Question: I'm trying to perfect a 3 column layout and I'm having some issues with the spacing between the tables but the issue only appears in Outlook 2007,10, 13
Now in everything else (browsers and other clients) I'm able to evenly space the tables to the edge of their container without the last column falling to the next line:
SEE IMAGE:

You'll notice from the image the second set of columns are what I'm aiming to achieve but without having to drastically reduce the spacing between tables just so it can work in Outlook as this of course affects all the other clients and makes the tables look very close together. (just not close together in Outlook).
Here is the link to the entire HTML:
<URL>
Please have a look at the code - what you're going to be looking for specifically are the tables with 190 width and then a comment above a table '<----padding + outlook ----->'
NOTE: you'll notice that the first '<----padding + outlook ----->' table isn't the same and that's because I'm playing around with it to try and find a fix for the issue.
I've also read lost of posts from Email on Acid and other services with lots of notes on outlook bugs etc but I simply can't find a resolution for this!
Thanks in advance for your help
EDIT: I lose this much space due to the issues in outlook
<URL>
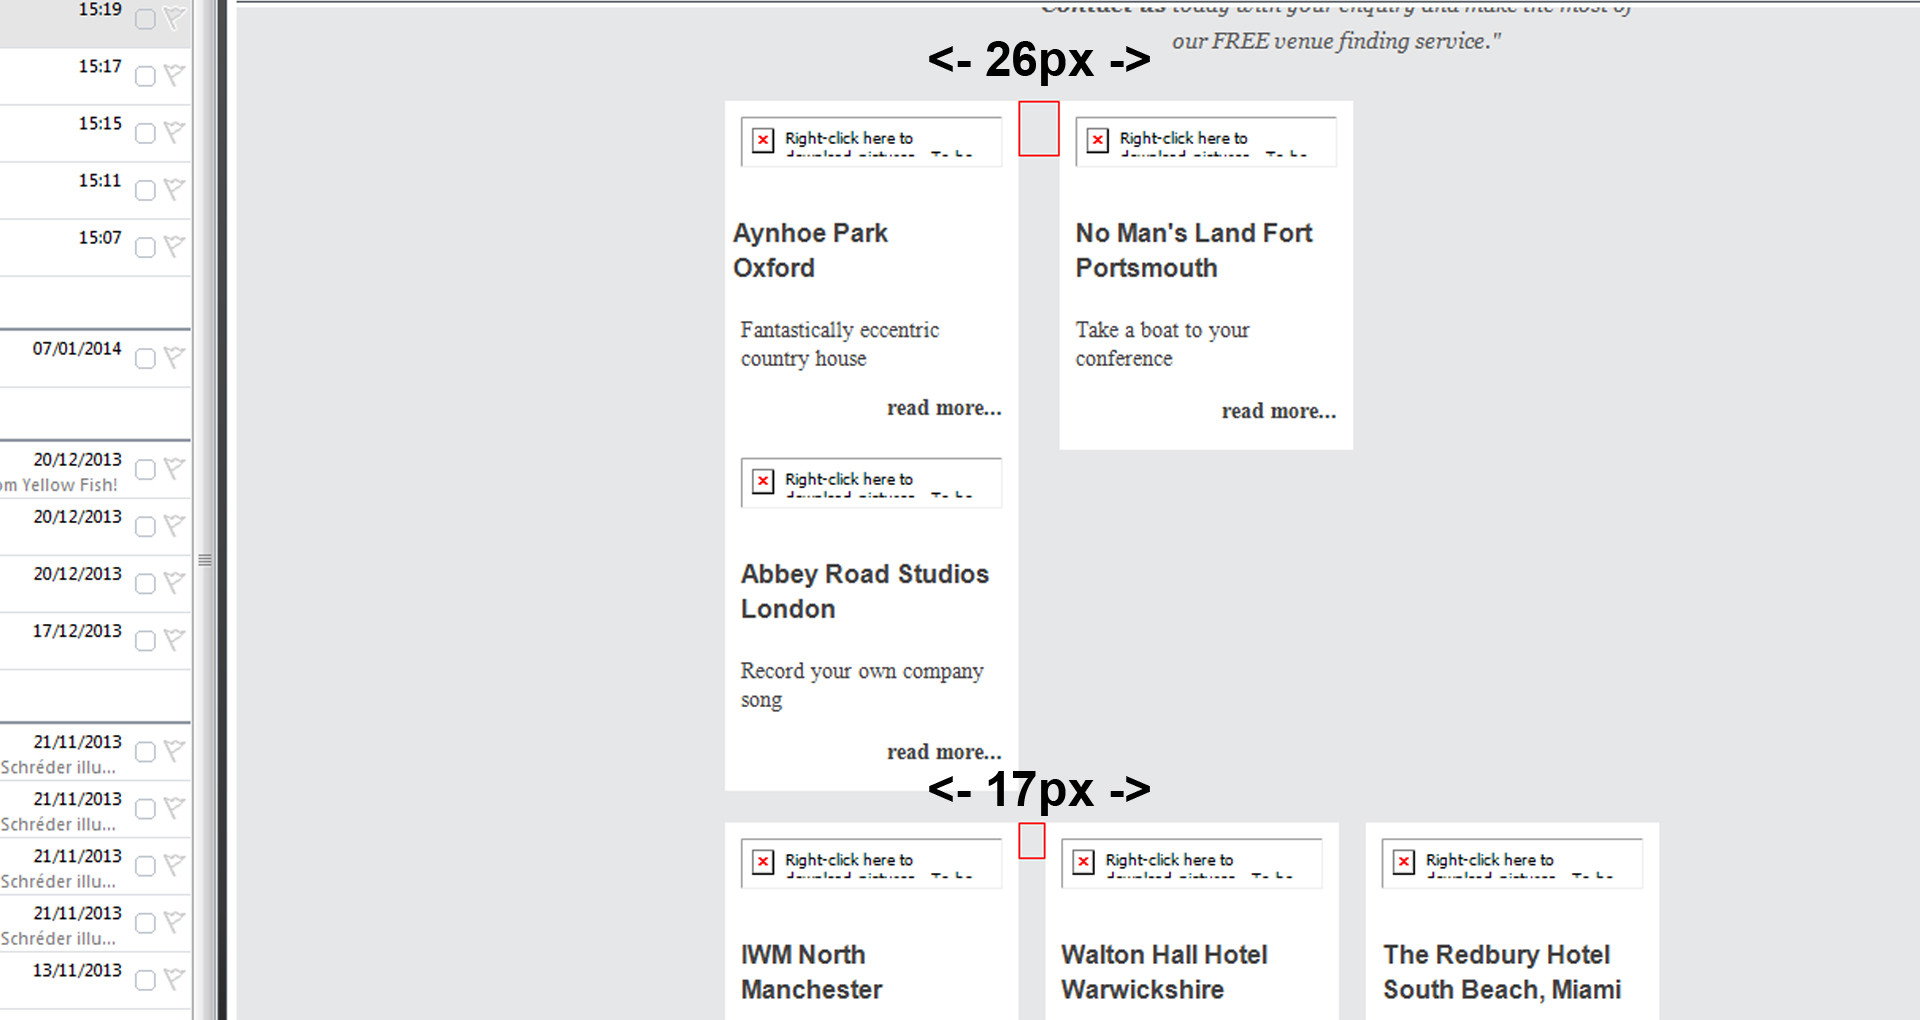
Answer: Modify your table structure so you have each box contained within a table and each of the 3 tables are contained within a single row separated into separate columns. Leverage cellpadding on the inner tables And cellpadding on the parent table to achieve the required spacing rather than using an empty space or set dimensions.
Assign dimensions to nothing other than the total width of the parent table. Make sure you have table, table td:border-collapse:collapse; in your CSS and all your tables are zero'd out with border=0, cellspacing=0, cellpadding=0 (except for wherever you need to adjust the padding.
Place your images and text within td's and nothing else. If your using a paragraph or header tag remove it.
If you structure your table in this way it won't wrap until you want it to.